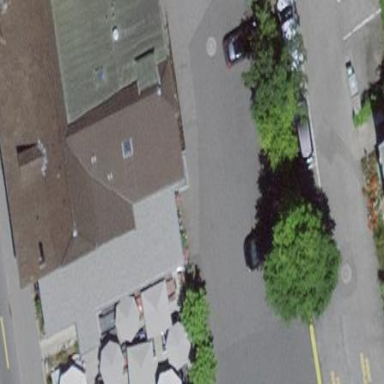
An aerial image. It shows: Conservatory restaurant.